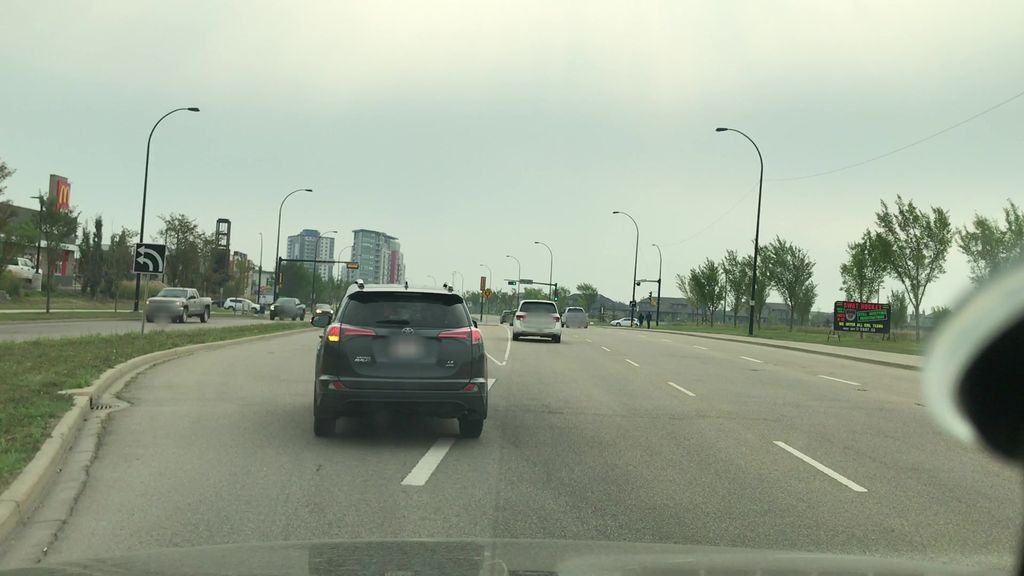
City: edmonton